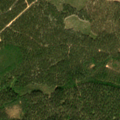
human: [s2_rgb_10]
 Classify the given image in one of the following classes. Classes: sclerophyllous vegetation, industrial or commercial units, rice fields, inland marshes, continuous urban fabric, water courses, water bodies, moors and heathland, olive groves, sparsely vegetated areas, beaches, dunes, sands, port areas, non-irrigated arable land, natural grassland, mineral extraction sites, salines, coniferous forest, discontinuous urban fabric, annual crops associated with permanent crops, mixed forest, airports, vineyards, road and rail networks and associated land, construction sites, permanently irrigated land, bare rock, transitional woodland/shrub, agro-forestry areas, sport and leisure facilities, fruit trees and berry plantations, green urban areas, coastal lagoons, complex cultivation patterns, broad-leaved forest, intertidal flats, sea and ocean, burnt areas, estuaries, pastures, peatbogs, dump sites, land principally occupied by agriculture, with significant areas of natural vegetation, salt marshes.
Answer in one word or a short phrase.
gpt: coniferous forest, transitional woodland/shrub